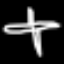
Label: airplane